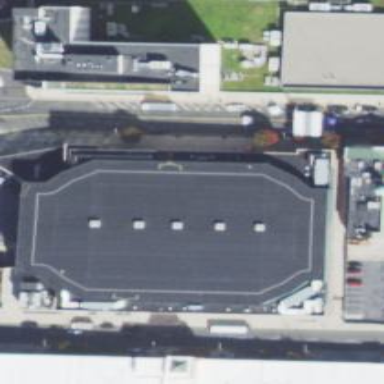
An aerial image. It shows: Building that serves as sports and events center. It hosts ice hockey and basketball activities.